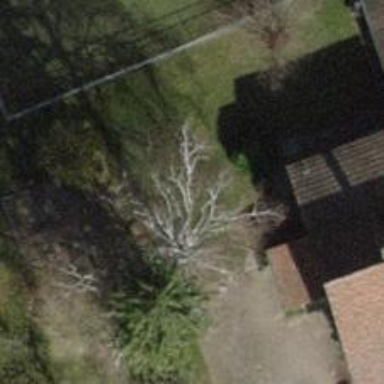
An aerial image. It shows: Urban area featuring tree as natural element.